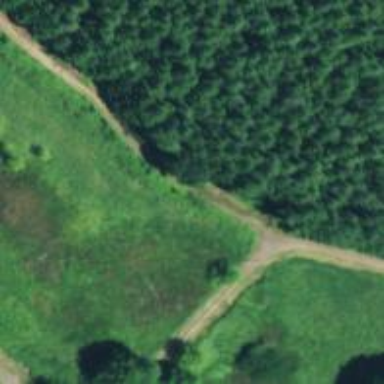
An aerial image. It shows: Track road.